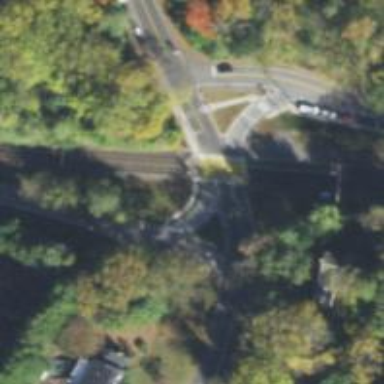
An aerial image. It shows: Crossing for the railway.